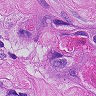
Metastatic tissue present: yes